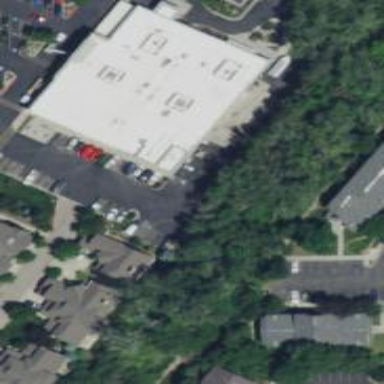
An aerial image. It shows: Commercial building.